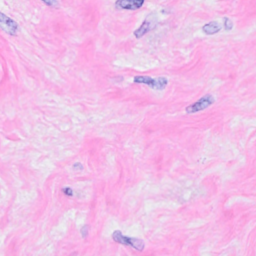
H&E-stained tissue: Breast